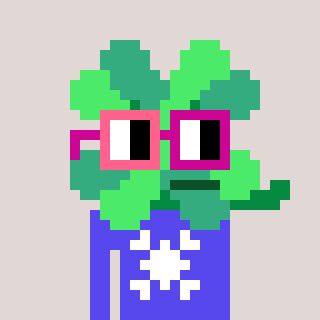
a pixel art character with square pink and red glasses, a clover-shaped head and a computerblue-colored body on a warm background